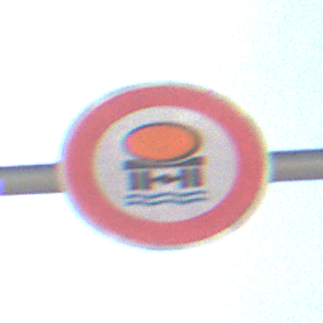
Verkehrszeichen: VerbotFahrzeugeWassergefaehrdenderLadung
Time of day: Midday
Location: Outdoor (Nature)
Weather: Clear
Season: Summer
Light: Natural